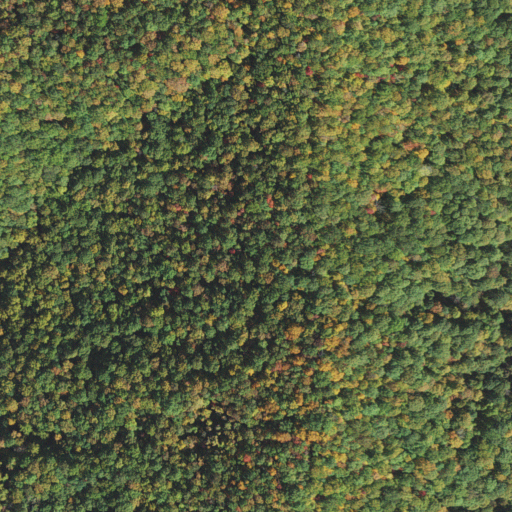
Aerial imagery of ridge(s) in North Carolina named Hickorynut Mountain containing deciduous forest and mixed forest